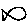
Label: fish